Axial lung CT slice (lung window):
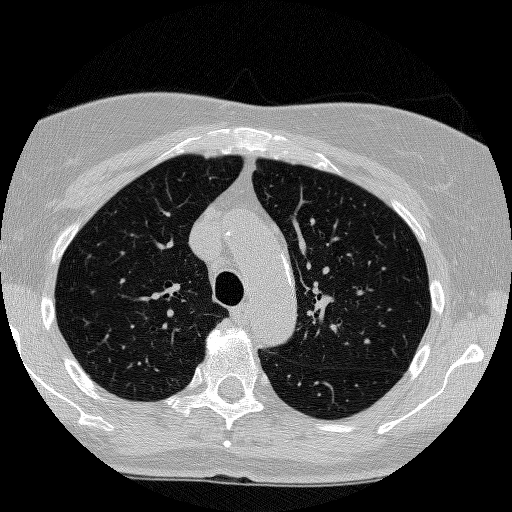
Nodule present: no